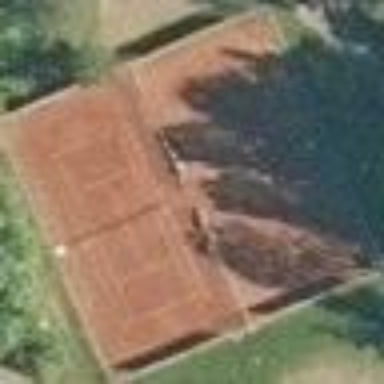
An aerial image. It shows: Clay tennis court in leisure land pitch.